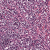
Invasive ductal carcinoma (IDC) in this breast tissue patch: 1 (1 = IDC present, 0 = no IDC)